Chest X-ray. View position: PA
Patient age: 23
Patient sex: F
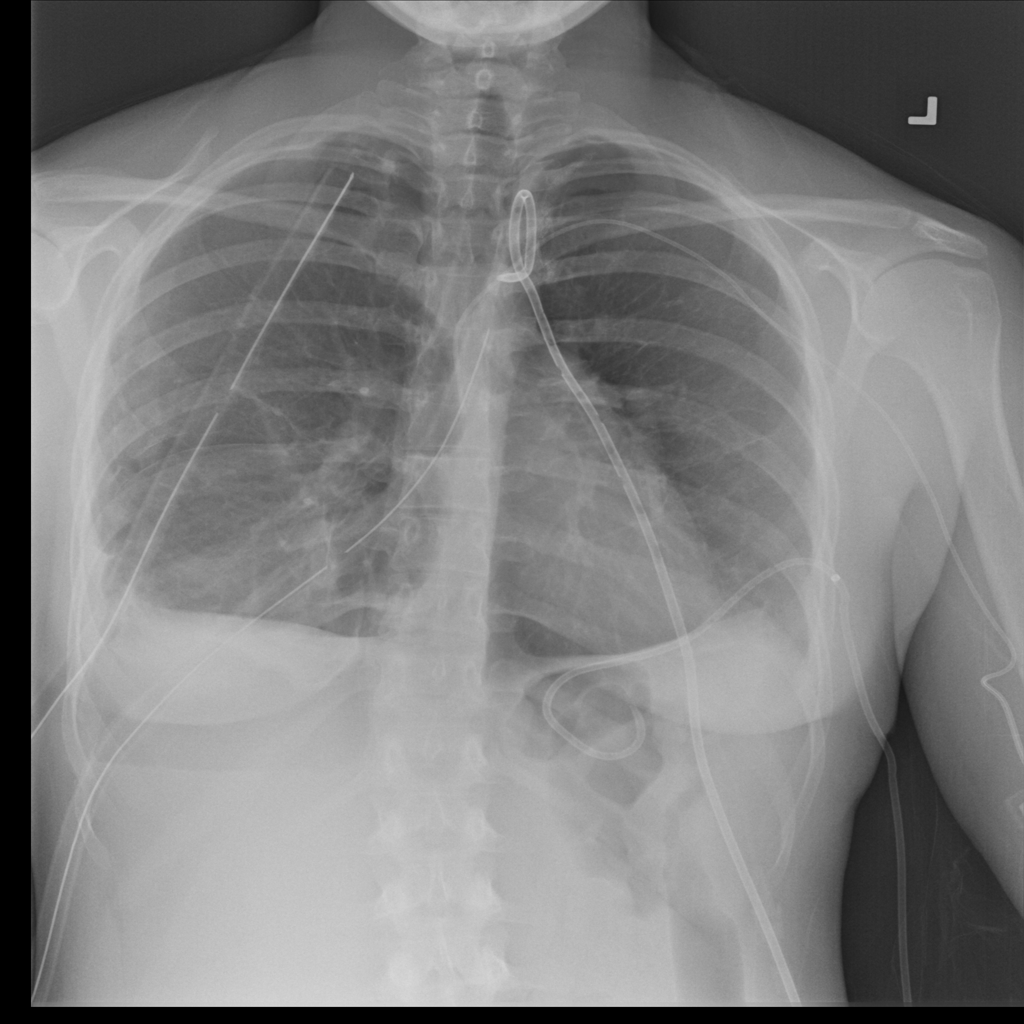
Finding: Pneumothorax